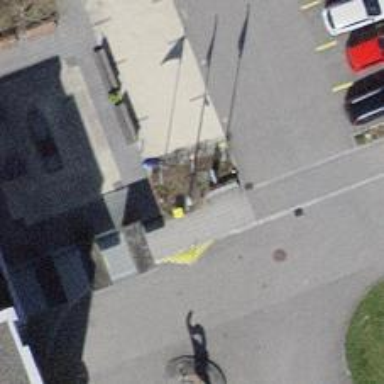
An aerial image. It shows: Post box is visible.